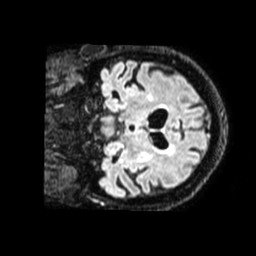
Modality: FLAIR
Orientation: coronal
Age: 85
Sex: female
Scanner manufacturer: philips
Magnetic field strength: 1.5 T
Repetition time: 4.8 s
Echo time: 0.3379 s